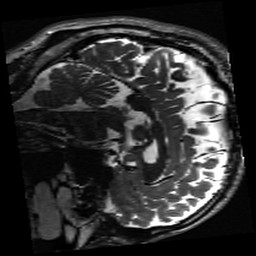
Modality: inplaneT2
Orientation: sagittal